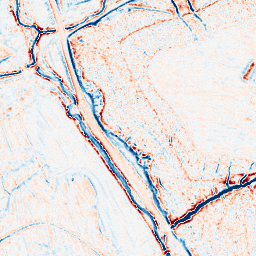
Category: edge_preserving
Decomposition family: bilateral
Decomposition parameters: d: 9
sigma_color: 75
sigma_space: 75
Upsampling method: lanczos
Upsampling parameters: scale: 2
Upsampling scale: 2